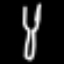
Label: fork